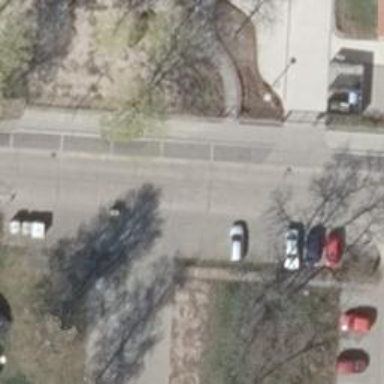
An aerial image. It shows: Residential road with asphalt surface. Both sides have sidewalks.